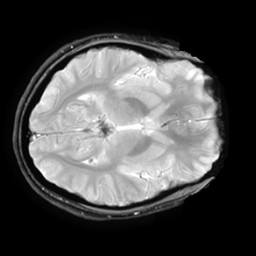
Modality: T2starw
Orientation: axial
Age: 24
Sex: male
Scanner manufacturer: ge
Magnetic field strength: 3 T
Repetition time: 0.65 s
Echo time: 0.02 s